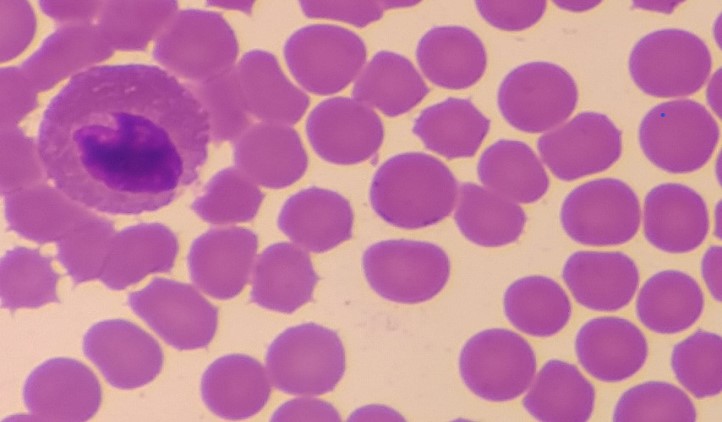
White blood cell type: Eosinophil